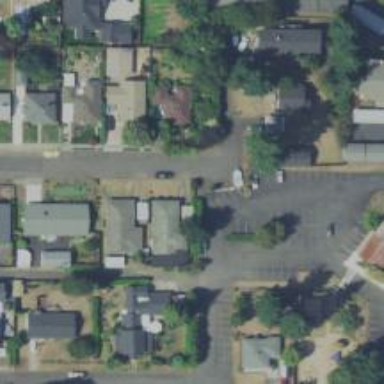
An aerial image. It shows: Residential road with sidewalk on the left.